Question: I am trying to create a function that computes this formula:
.
Formula non-screenshot:
This is my current code:
'''
def distance(observed, expected):
num = (observed - expected)**2
den = (expected)
dist = sigma * (num/den)
return dist
'''
I have no idea how I would compute sigma, so I appreciate any help/feedback!
Thanks!
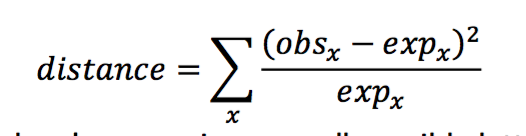
Answer: Sigma here means the sum over multiple observed and expected pairs.
For example:
If is a list of numbers [ 1,1,3,3,...]
and is a list of expected values corresponding to the observed values, say, [1.2,1.3,3.1,3.2...]
Then you are required to find the sum over their individual distances.
'''
def distance(observed, expected):
res = 0
for o, e in zip(observed,expected):
res += (o-e)**2/e
return res
'''